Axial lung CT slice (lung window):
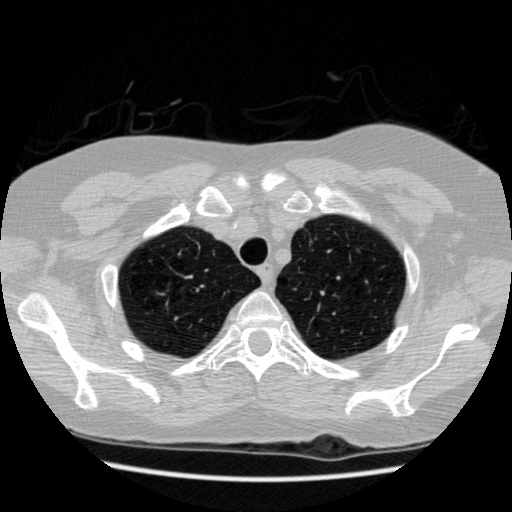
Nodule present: no